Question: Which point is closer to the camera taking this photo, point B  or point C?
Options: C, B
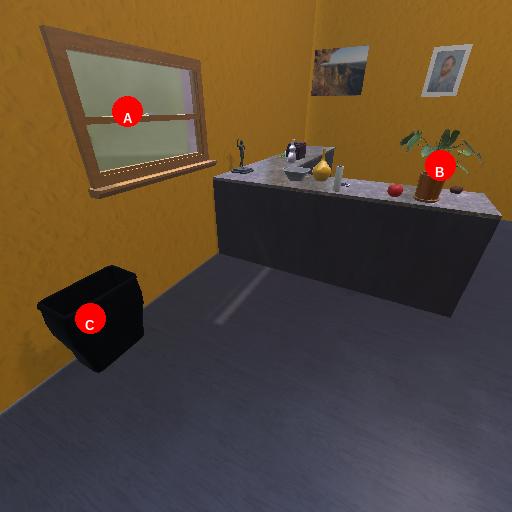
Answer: C